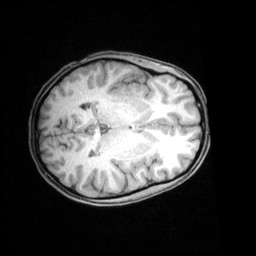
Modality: T1w
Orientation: axial
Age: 26
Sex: female
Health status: healthy